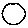
Label: circle